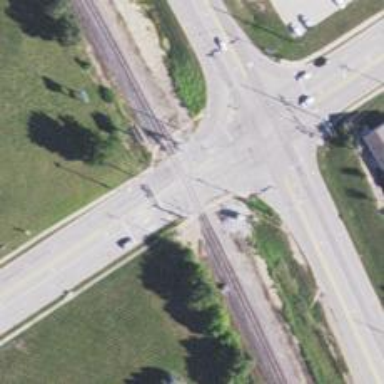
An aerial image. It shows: Level crossing with lights on the railway.